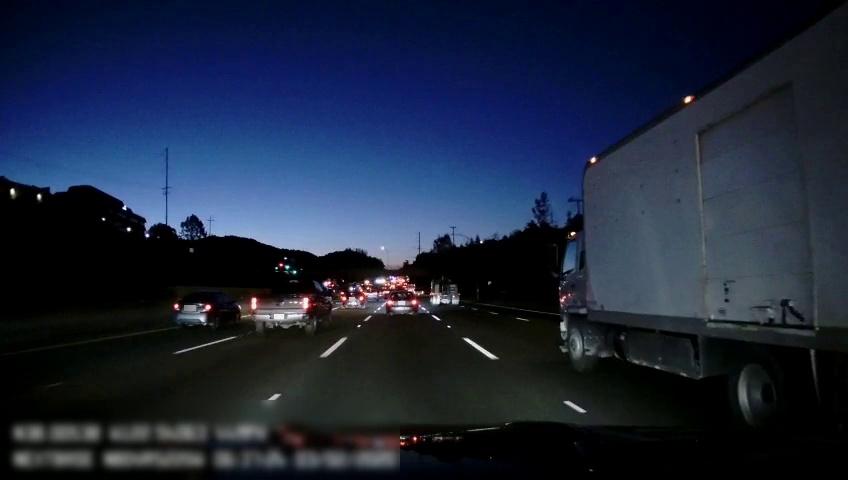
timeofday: Night
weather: Other
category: Drivable Space
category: Vehicles | Other LV
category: Vehicles | SUV
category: Vehicles | Truck
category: Vehicles | Car
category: Vehicles | Car
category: Vehicles | Truck
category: Vehicles | Car
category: Lanes | Alternate Lane
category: Lanes | Current Lane
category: Lanes | Current Lane
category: Lanes | Alternate Lane
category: Lanes | Alternate Lane
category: Lanes | Alternate Lane